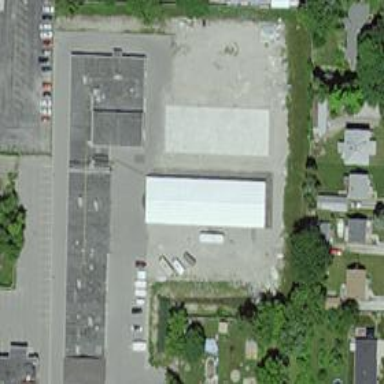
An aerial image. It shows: Industrial area with storage rental shop.